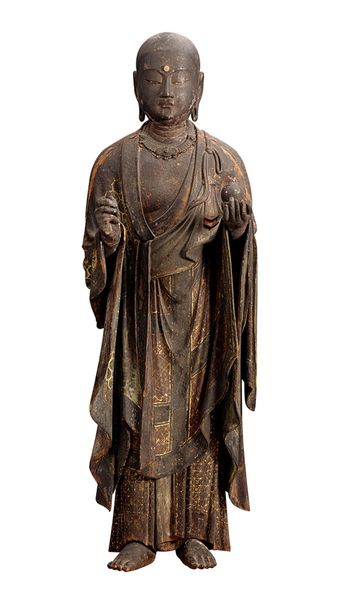
Titel: Skulptur des Jizo Bosatsu (Bodhisattva Kshitigarbha)
Standort: Hamburg
Institution: Museum für Kunst und Gewerbe Hamburg
Schlagwörter: gott, holz, gold, kutte, ohren, skulptur, statue, bilder, glatze, metall, bemalt, flamme, punkt, schnitzerei, china, skulpturen, statuen, mittelalter, krieger, mönch, bergkristall, blattgold, periode, buddha, kultobjekte, japanisches, kamakura